Interaction volume radius: 10 \u00c5
Interaction volume height: 10 \u00c5
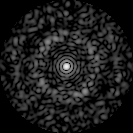
Disorder parameter: 0.8304